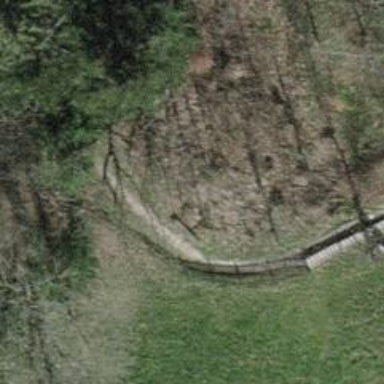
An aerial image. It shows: Ground path.